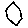
Label: hexagon